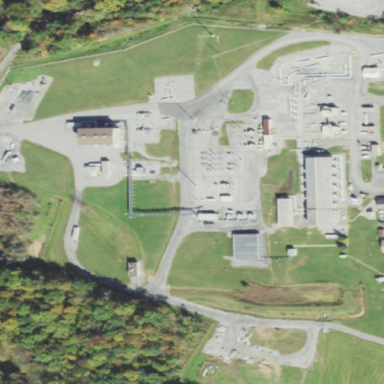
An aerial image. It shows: Industrial area dedicated to gas activities.